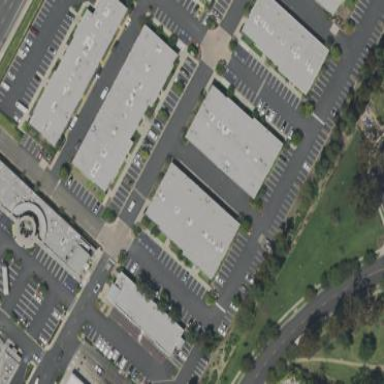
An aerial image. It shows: Commercial building.